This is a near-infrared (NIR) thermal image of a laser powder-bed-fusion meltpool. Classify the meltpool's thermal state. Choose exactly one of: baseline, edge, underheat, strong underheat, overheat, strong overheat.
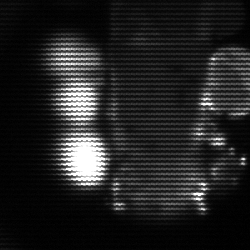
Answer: strong underheat